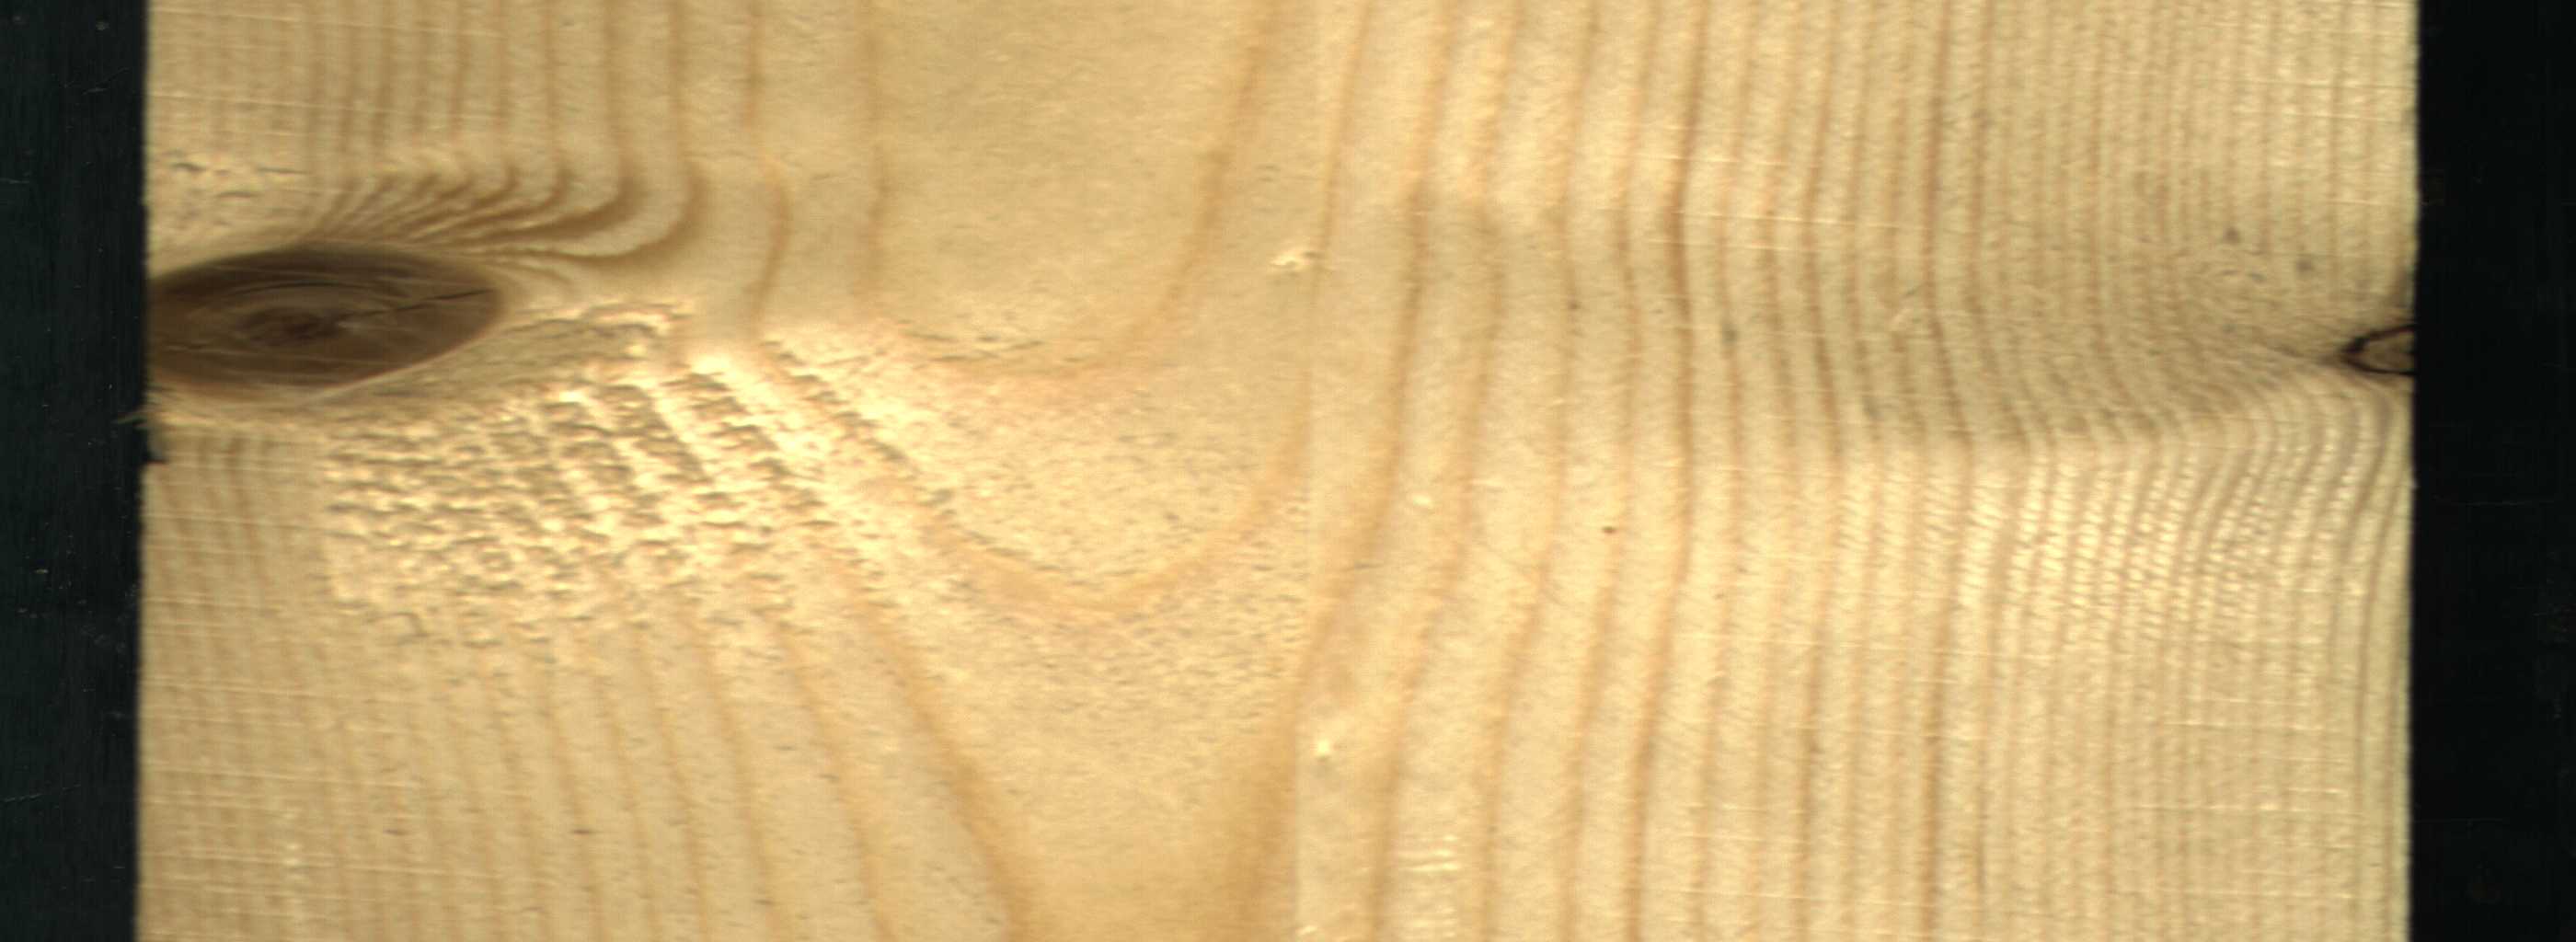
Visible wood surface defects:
Dead_Knot
Dead_Knot